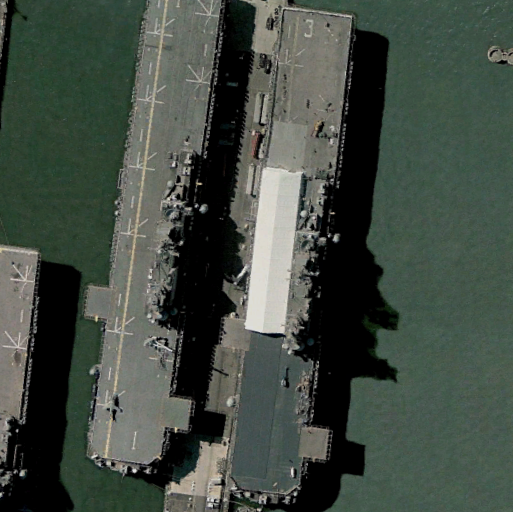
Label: assault